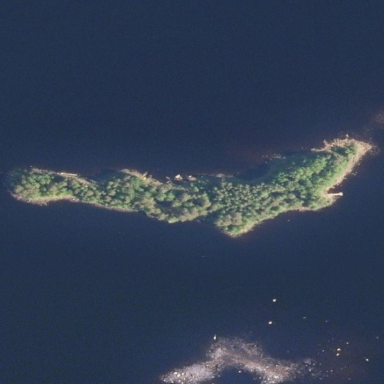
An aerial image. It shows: Islet.